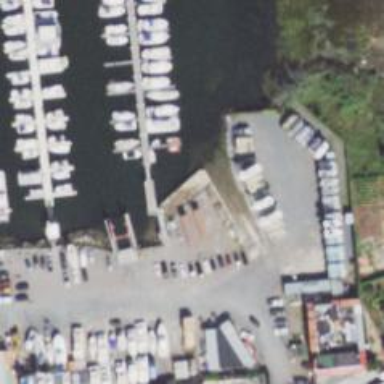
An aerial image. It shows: Slipway on leisure land.